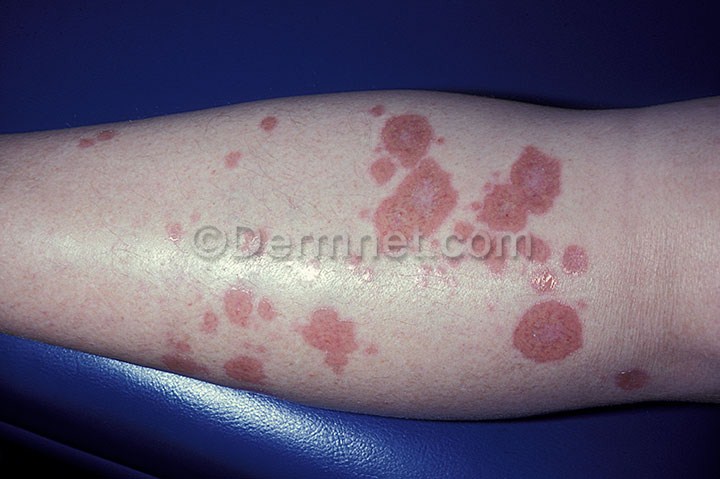
Disease: Systemic Disease